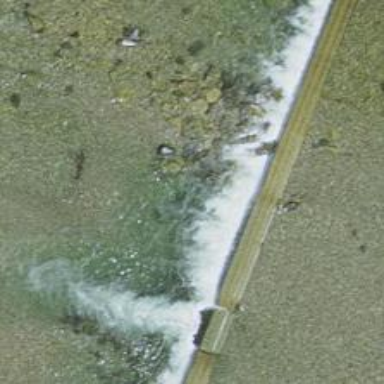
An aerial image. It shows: Weir in waterway.